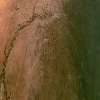
Label: land